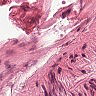
Metastatic tissue present: no